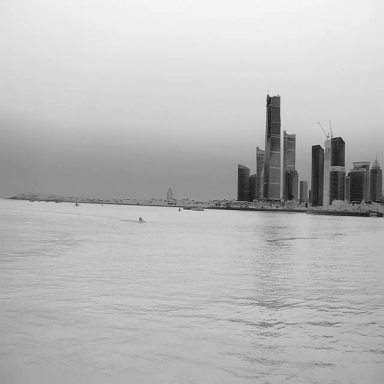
There are two canoes in the infrared image.